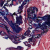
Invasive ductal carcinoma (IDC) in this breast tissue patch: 0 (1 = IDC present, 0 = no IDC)